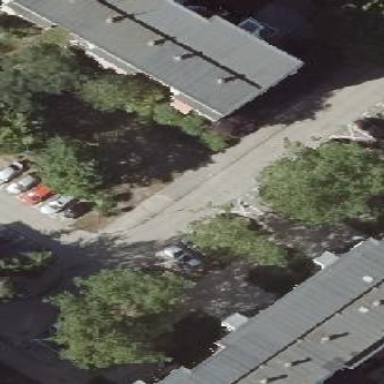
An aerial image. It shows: Street-side parking lot of service type.